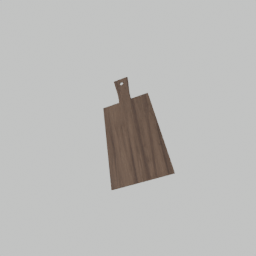
Label: tools